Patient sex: F
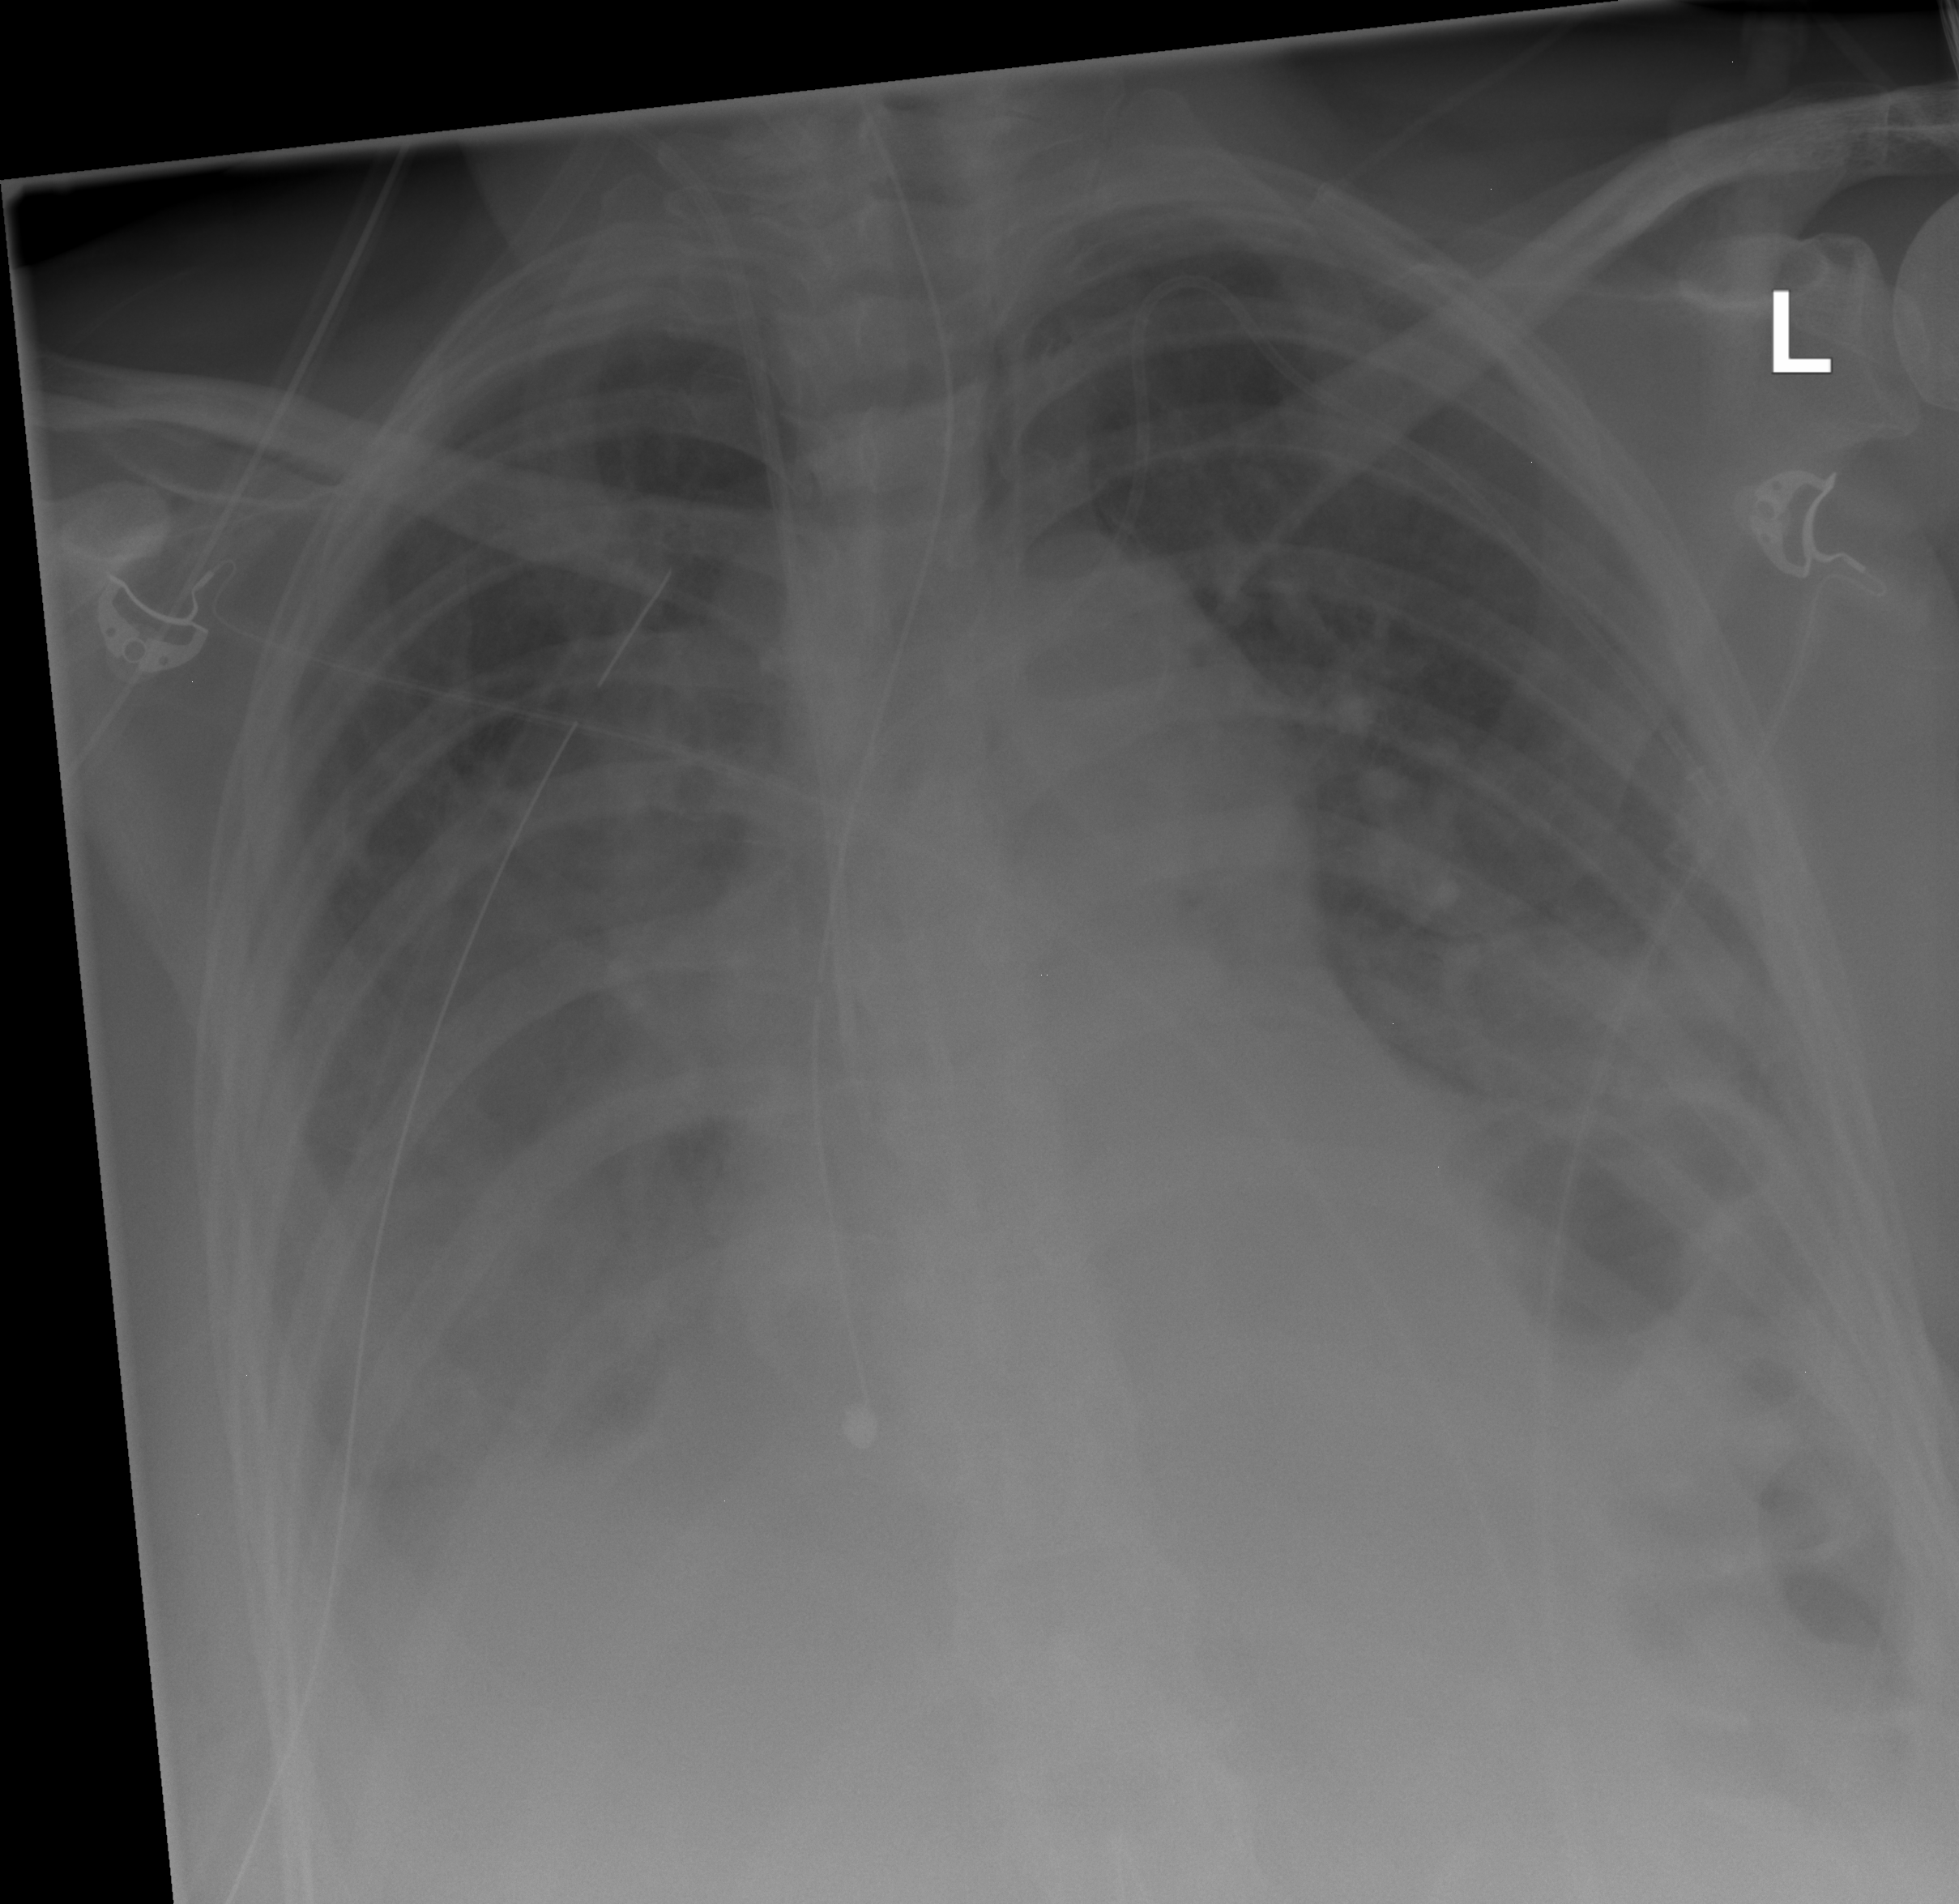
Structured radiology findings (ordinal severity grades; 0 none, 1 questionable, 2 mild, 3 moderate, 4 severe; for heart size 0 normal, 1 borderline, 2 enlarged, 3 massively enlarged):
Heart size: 2
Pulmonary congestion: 2
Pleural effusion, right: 3
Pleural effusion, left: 0
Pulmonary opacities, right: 2
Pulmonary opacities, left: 2
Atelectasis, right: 2
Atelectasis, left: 2